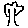
Label: tree